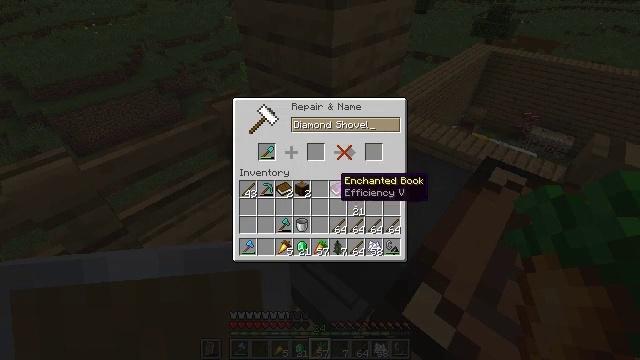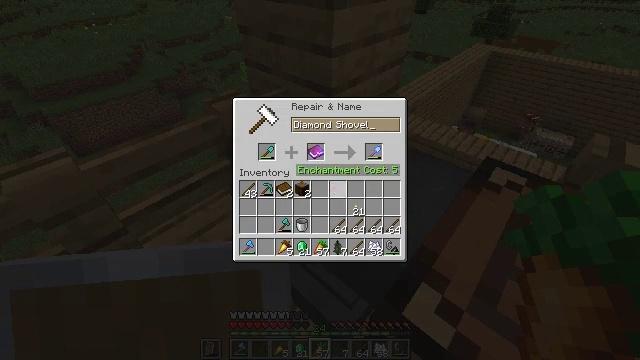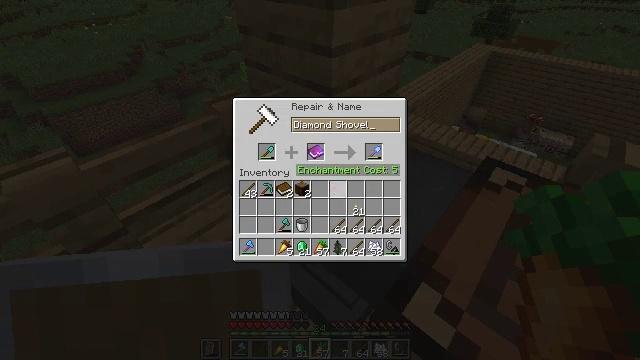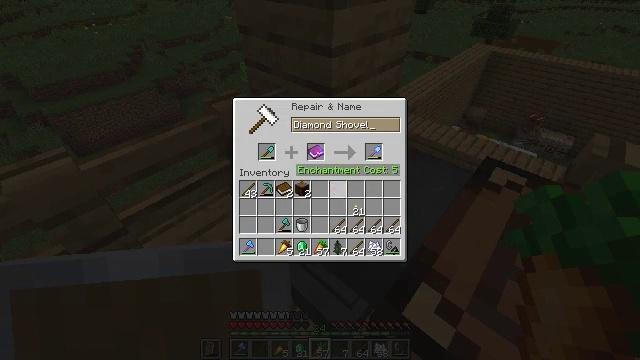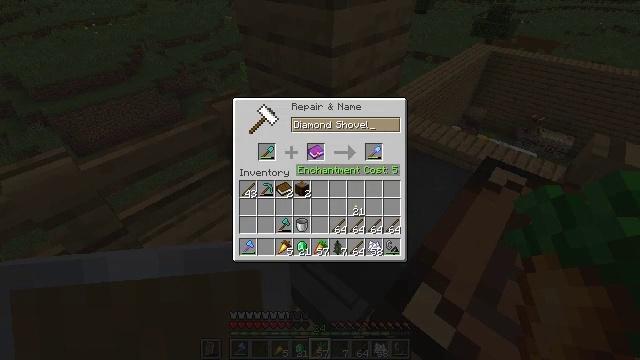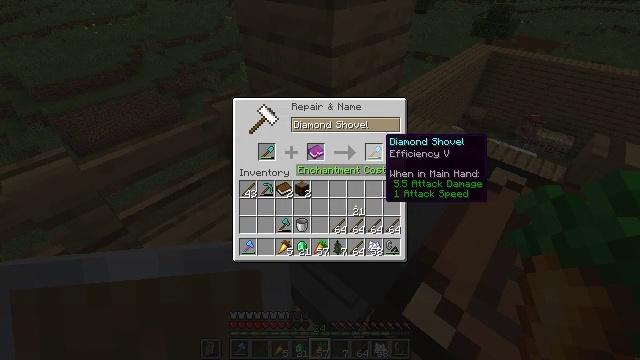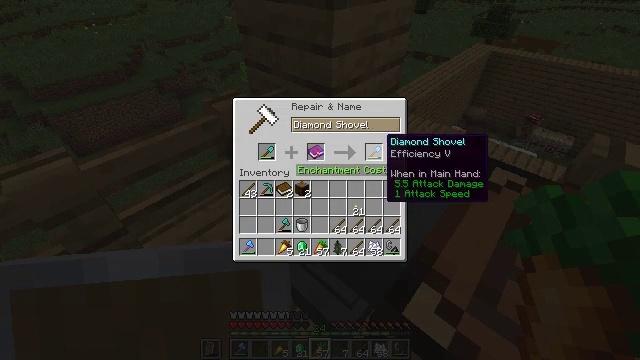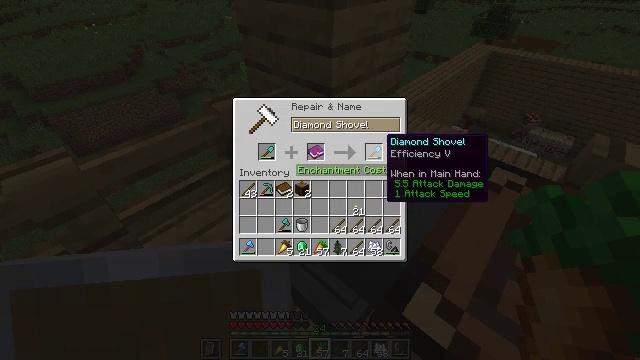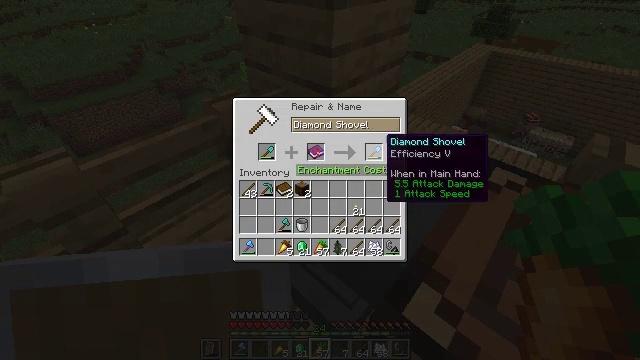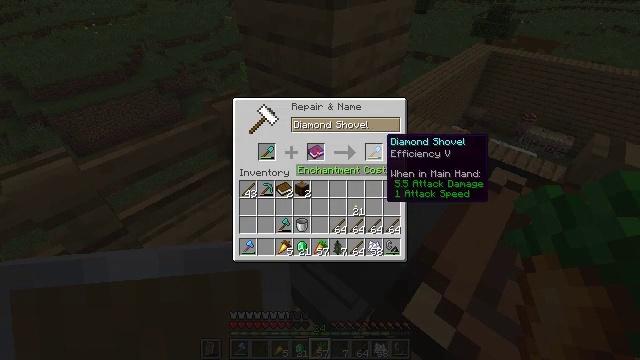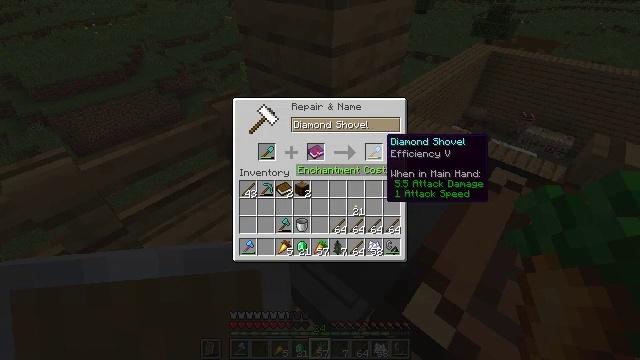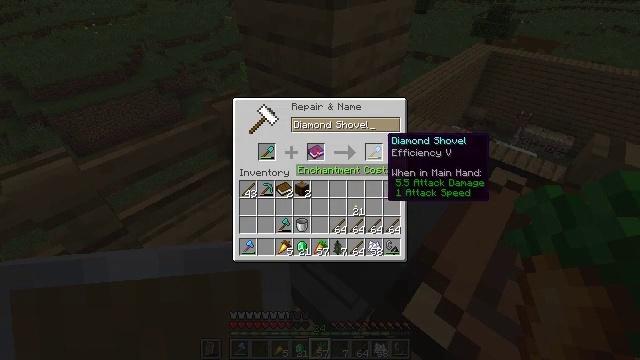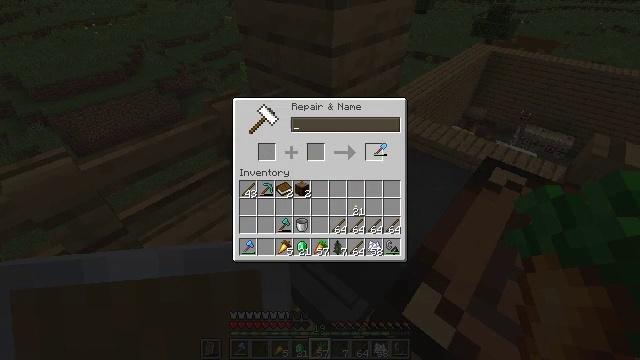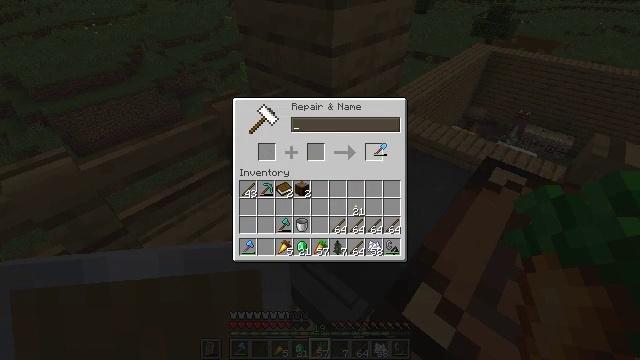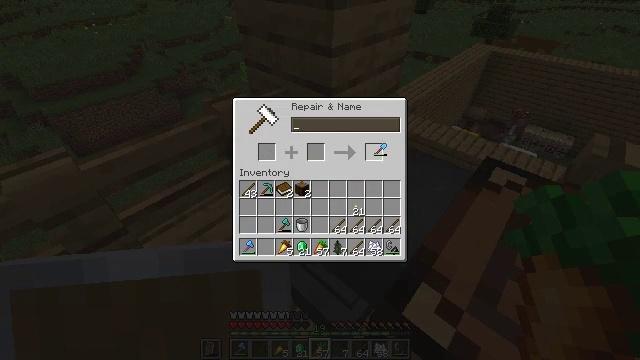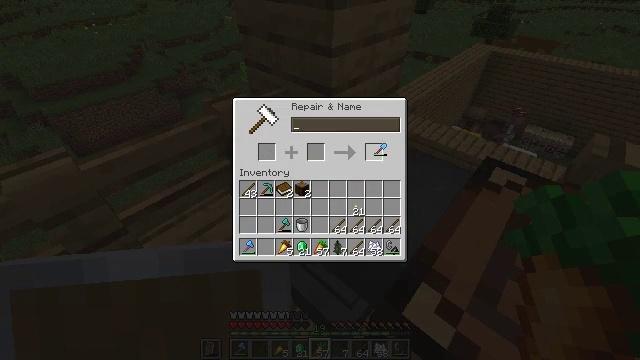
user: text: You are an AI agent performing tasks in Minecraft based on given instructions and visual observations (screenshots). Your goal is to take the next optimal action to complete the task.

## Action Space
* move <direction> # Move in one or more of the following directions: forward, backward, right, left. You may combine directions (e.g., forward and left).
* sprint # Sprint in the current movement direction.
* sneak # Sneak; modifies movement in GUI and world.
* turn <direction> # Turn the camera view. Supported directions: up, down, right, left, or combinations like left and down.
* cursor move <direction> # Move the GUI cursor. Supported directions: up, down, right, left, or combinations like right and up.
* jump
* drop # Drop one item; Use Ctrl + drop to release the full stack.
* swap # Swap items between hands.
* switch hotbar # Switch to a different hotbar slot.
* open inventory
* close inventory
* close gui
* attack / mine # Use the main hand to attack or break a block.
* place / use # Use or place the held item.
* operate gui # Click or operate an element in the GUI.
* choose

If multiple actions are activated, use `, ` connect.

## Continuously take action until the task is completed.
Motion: motion action
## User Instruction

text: Collect the podzol with your tools.
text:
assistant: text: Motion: sneak, operate gui
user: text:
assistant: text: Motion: sneak, operate gui
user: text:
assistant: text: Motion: sneak, operate gui
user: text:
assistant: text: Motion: sneak, cursor move right and up
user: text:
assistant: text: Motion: sneak, cursor move right and up
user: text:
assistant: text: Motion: sneak
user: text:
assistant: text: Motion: sneak
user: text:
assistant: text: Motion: sneak
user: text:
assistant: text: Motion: sneak
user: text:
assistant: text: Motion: no_op
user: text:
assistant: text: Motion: no_op
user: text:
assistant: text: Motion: operate gui
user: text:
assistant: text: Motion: operate gui
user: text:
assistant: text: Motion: no_op
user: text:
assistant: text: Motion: no_op
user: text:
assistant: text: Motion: no_op
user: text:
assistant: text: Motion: cursor move left and down
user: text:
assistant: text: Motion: cursor move left and down
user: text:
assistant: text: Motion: no_op
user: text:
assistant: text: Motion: no_op
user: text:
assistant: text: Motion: no_op
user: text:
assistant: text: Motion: cursor move left
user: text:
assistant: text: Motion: cursor move left
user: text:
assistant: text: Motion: no_op
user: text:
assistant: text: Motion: operate gui
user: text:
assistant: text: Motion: operate gui
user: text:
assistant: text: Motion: operate gui
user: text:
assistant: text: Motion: operate gui
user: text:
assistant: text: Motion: no_op
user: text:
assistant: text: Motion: no_op